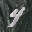
Label: 4